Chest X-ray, AP view. Patient: 21 years old, sex F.
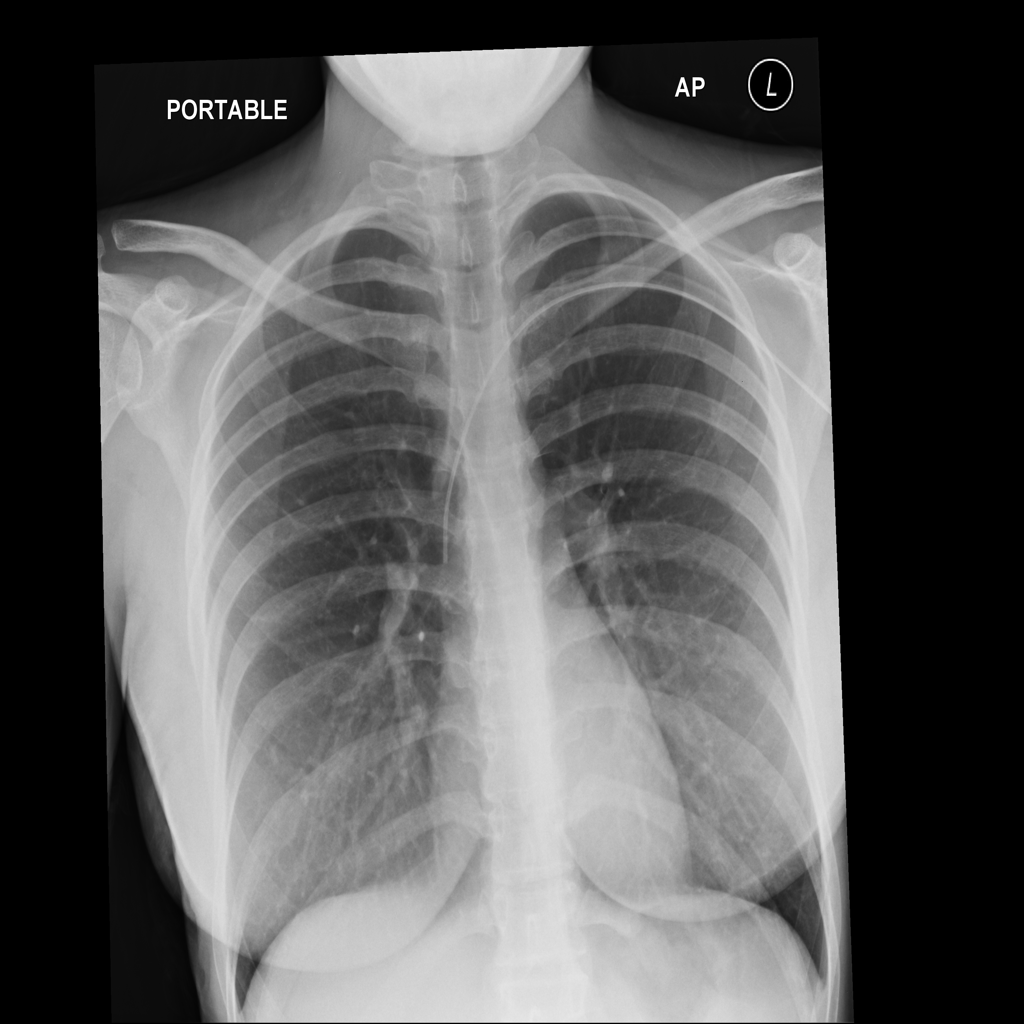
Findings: No Finding